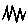
Label: zigzag